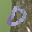
Label: 0